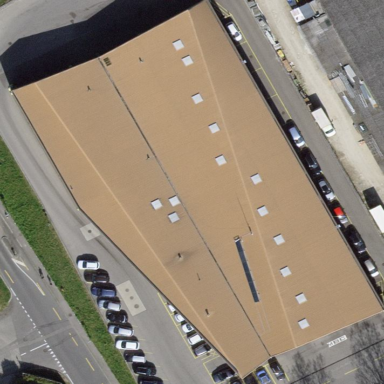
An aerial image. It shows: Bus depot building.